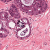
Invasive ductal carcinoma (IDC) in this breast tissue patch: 0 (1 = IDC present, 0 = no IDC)